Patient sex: M
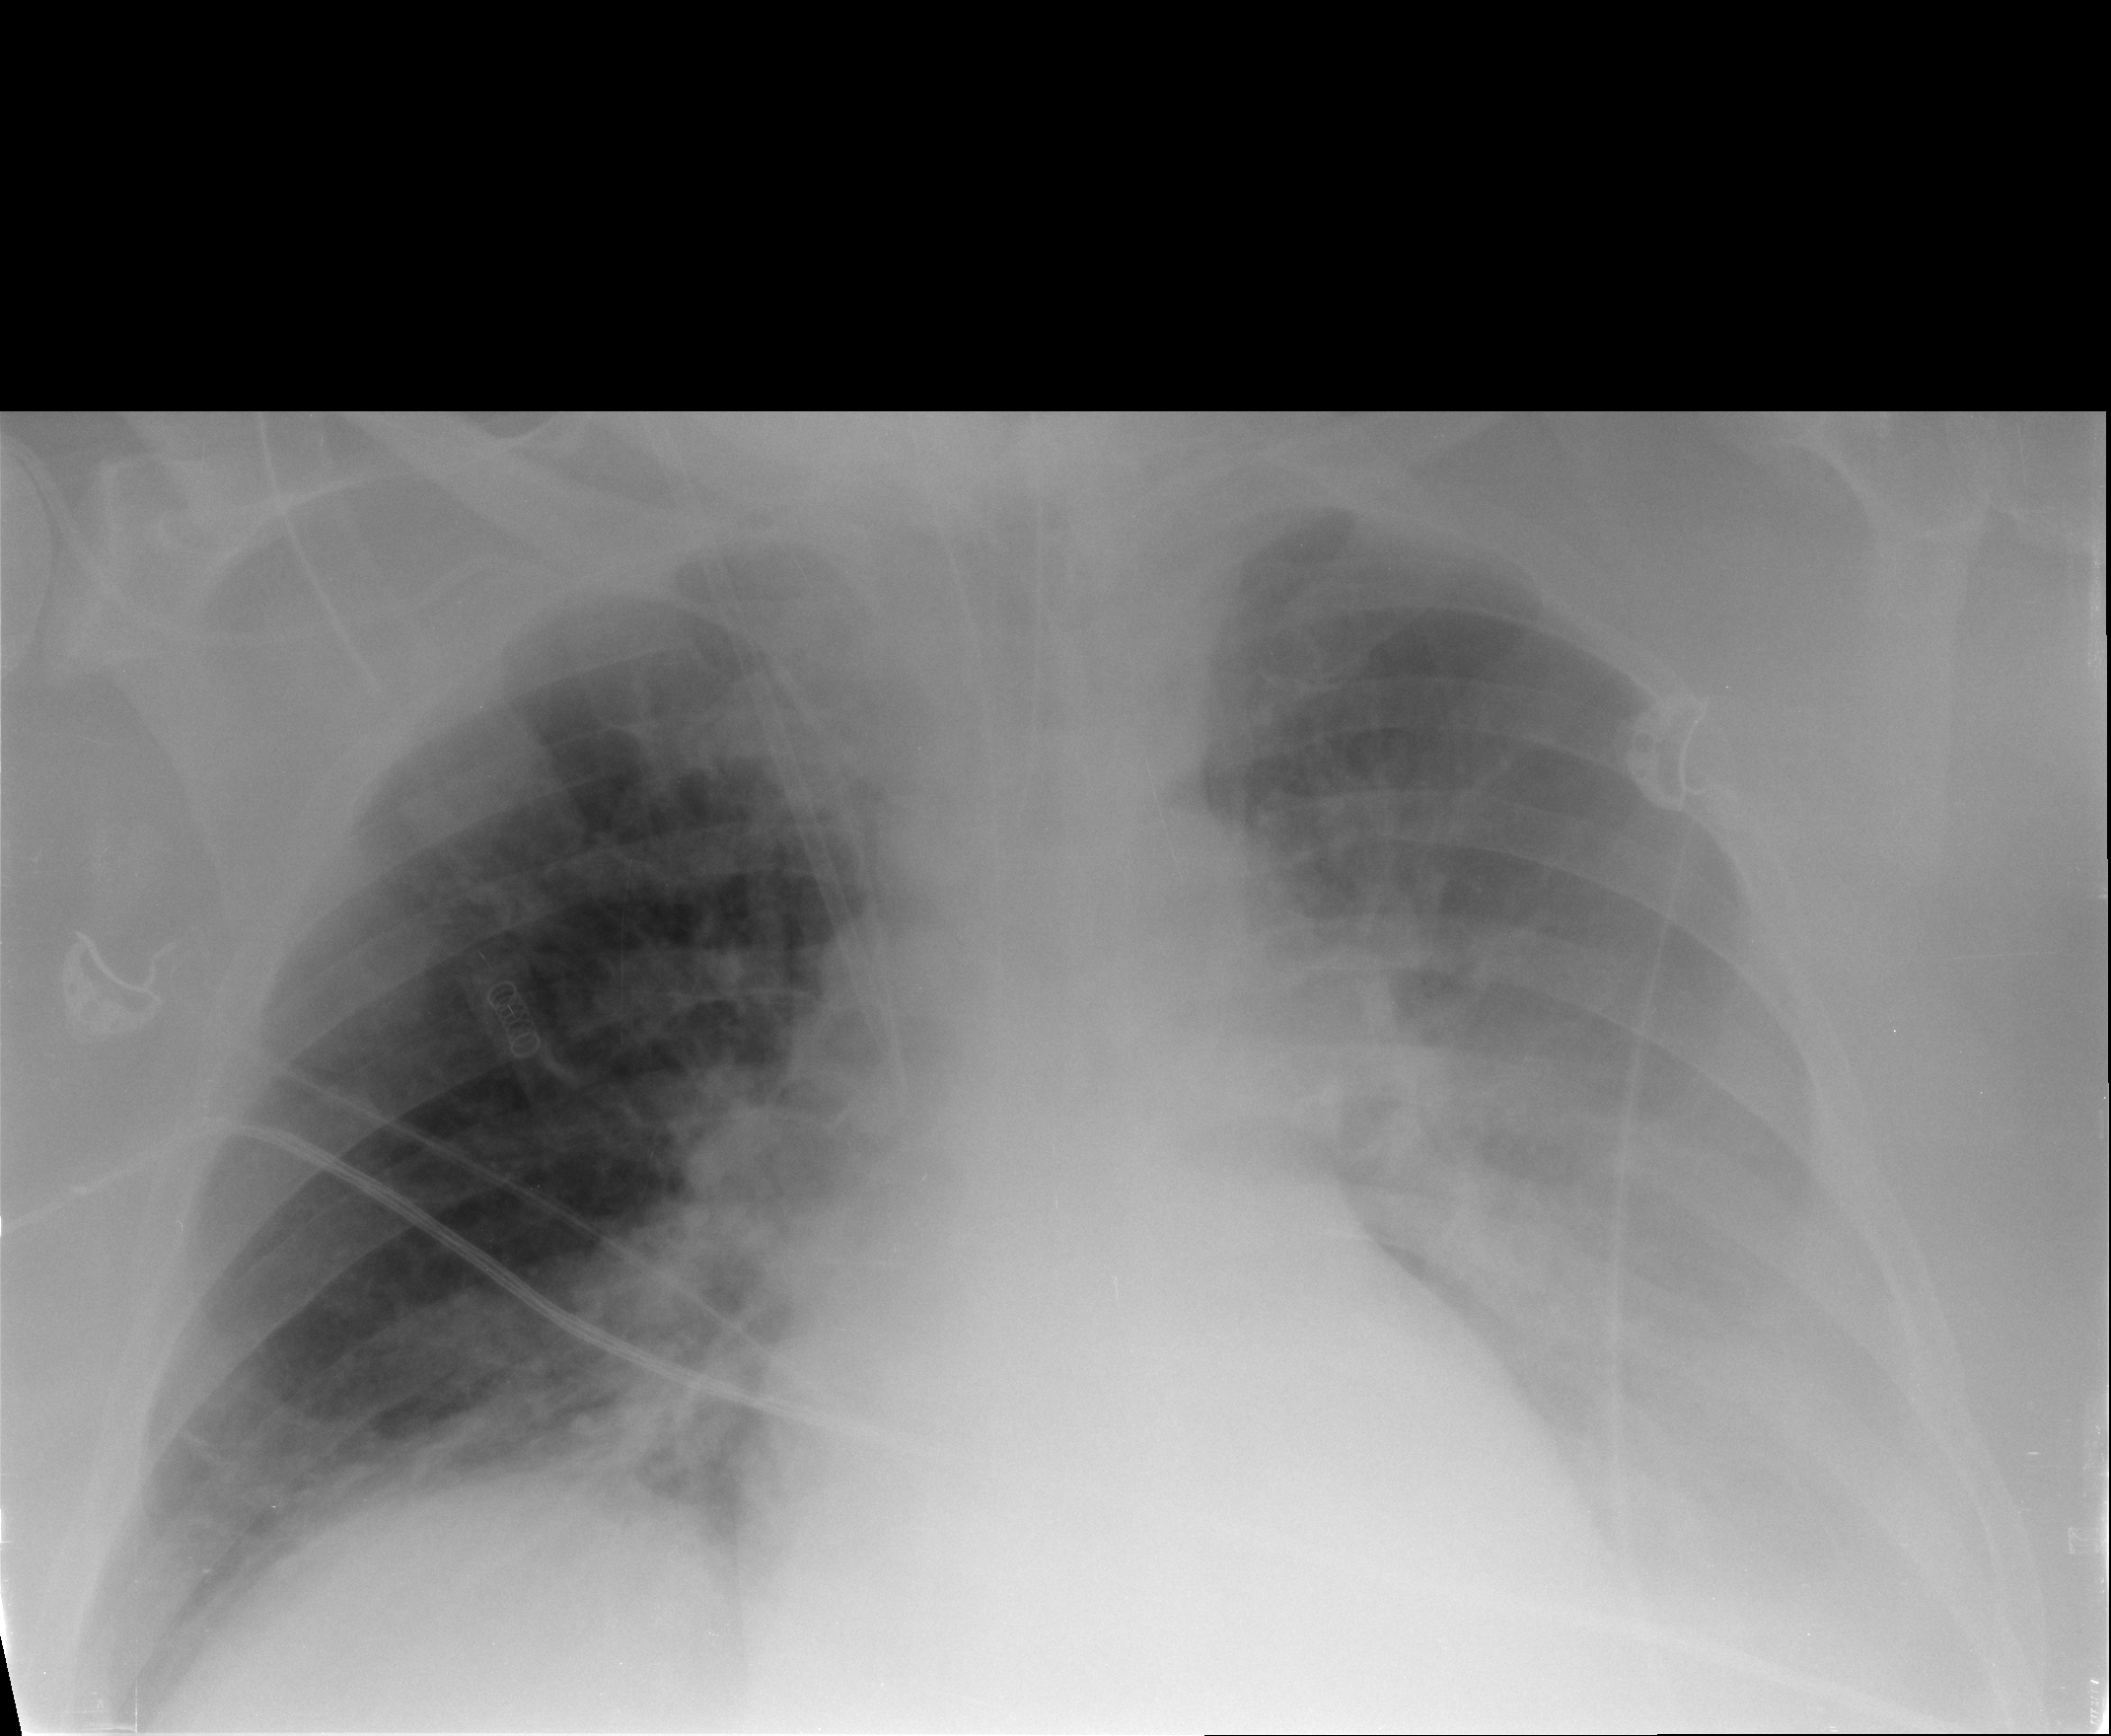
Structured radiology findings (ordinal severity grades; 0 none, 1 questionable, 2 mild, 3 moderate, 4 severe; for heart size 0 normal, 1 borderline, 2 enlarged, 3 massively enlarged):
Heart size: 0
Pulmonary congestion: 2
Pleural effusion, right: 0
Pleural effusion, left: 3
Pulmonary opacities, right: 0
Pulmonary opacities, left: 0
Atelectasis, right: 0
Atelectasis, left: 3